Interaction volume radius: 5 \u00c5
Interaction volume height: 15 \u00c5
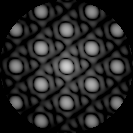
Disorder parameter: 0.005085